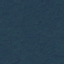
Land use / land cover: Forest